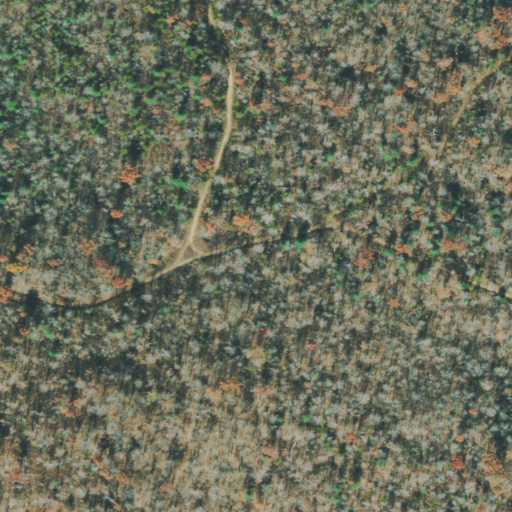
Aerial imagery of ridge(s) in Tennessee named Buck Ridge containing deciduous forest, mixed forest, and evergreen forest